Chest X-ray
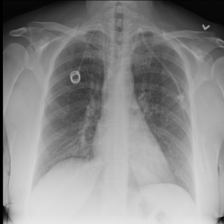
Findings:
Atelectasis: negative
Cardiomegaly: negative
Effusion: negative
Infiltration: negative
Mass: negative
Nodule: positive
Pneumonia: negative
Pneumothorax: negative
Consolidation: negative
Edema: negative
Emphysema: negative
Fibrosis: negative
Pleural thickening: negative
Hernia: negative